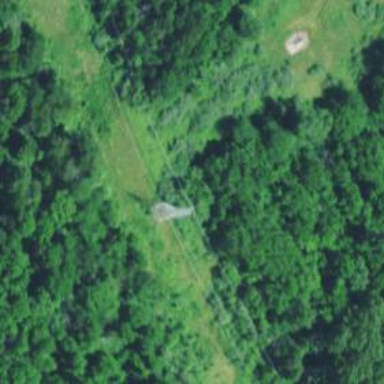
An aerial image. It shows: Lattice structure tower used for power distribution.